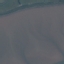
Land use / land cover: SeaLake